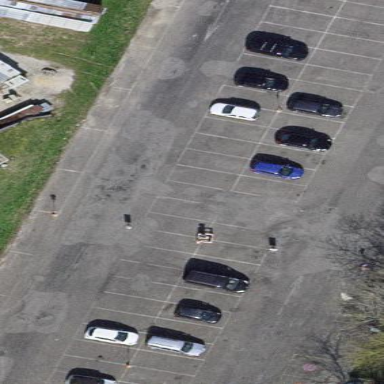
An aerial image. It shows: Parking area with surface.